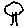
Label: tree